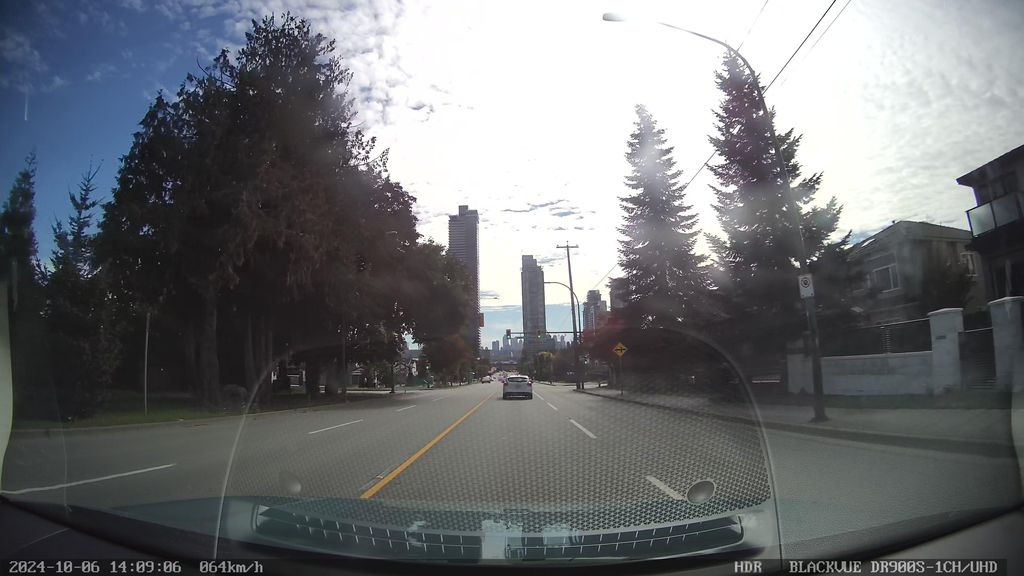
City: vancouver